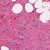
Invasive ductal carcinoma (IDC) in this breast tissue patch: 0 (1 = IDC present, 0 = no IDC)